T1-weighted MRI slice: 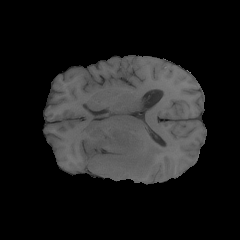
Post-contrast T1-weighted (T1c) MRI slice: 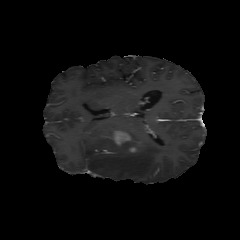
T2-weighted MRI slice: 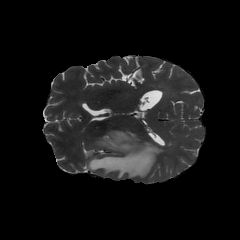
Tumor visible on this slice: yes